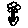
Label: flower